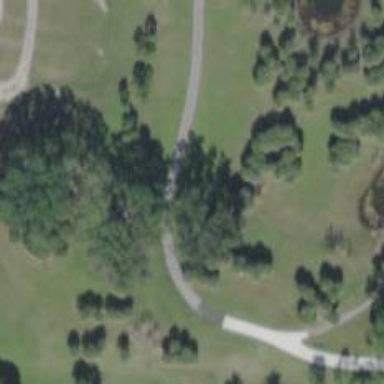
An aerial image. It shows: Disc golf hole.